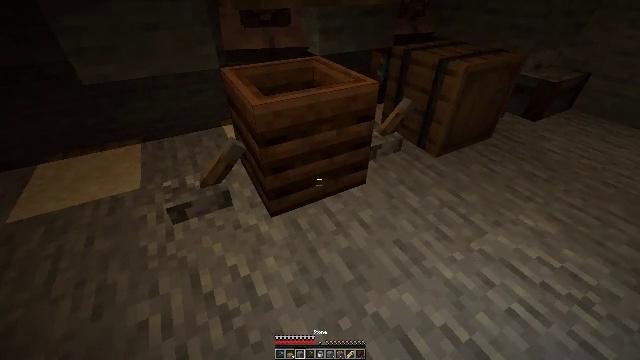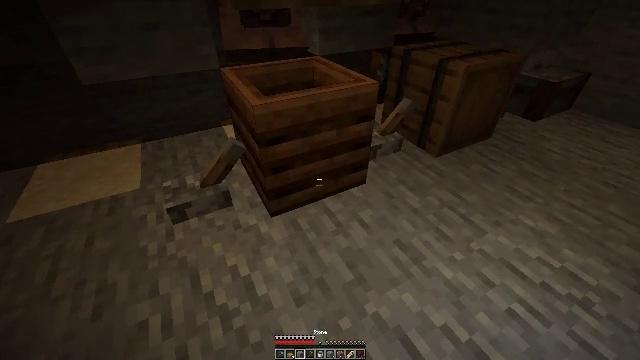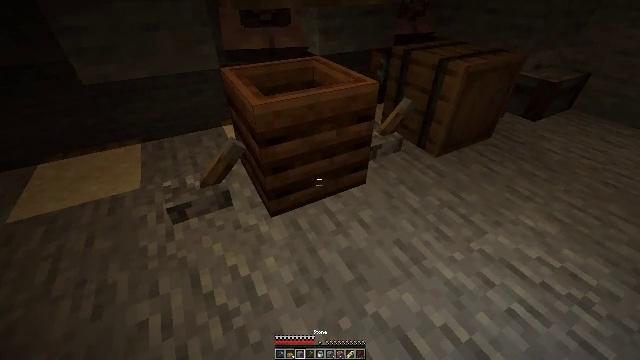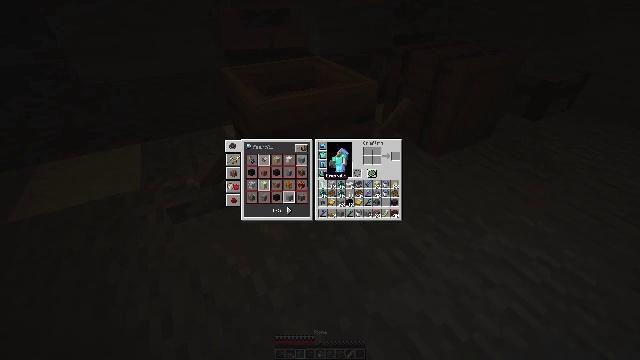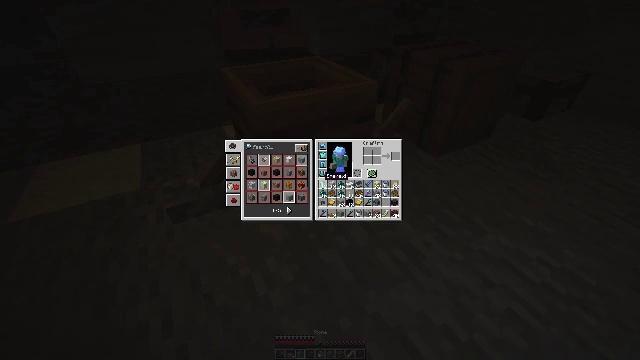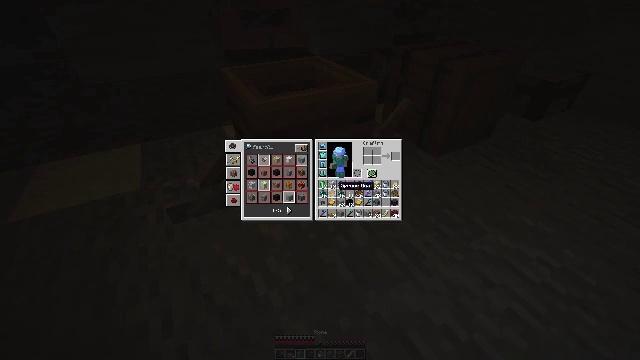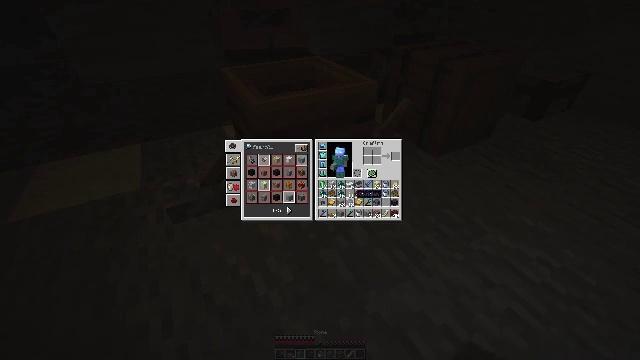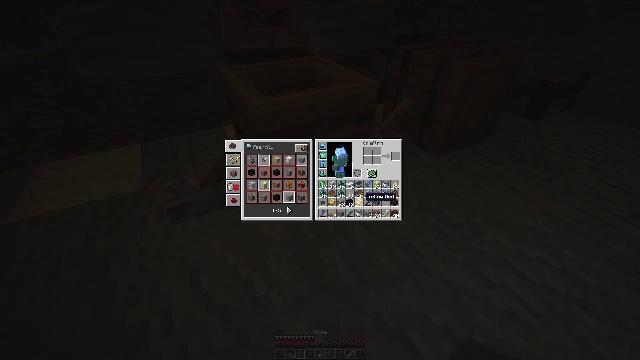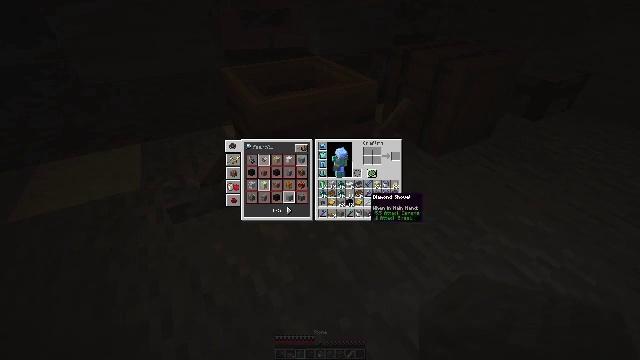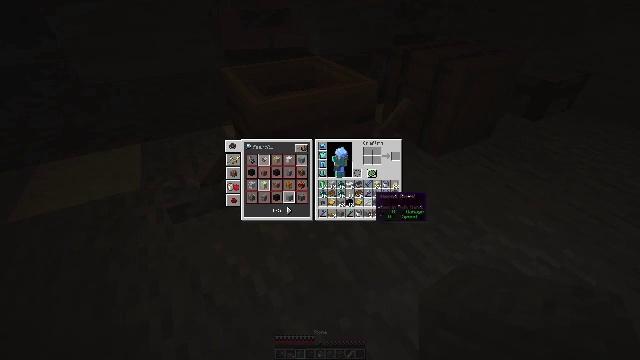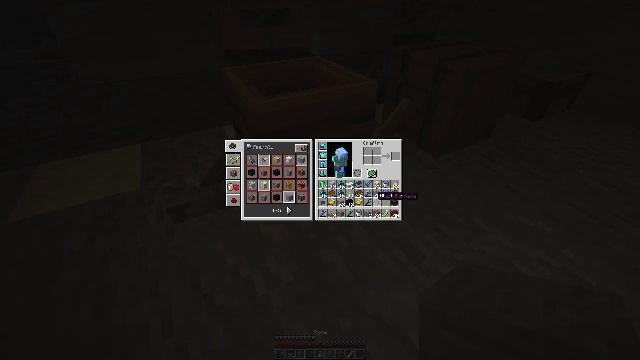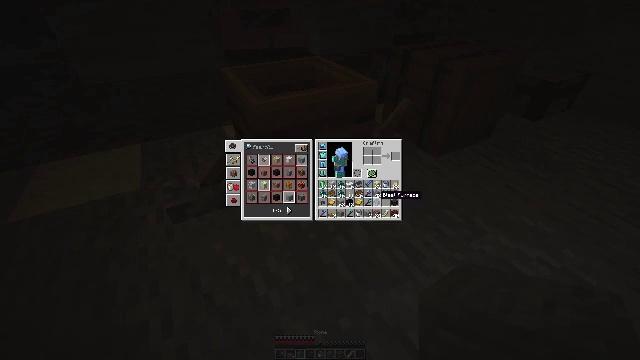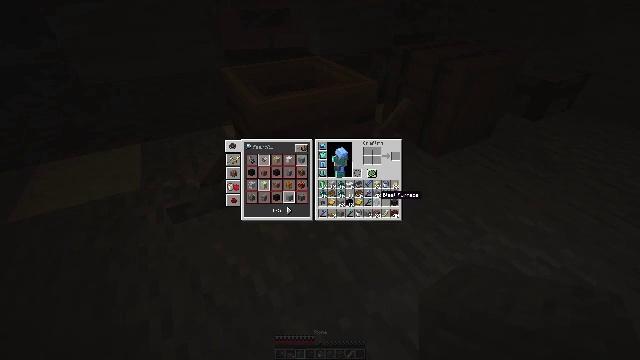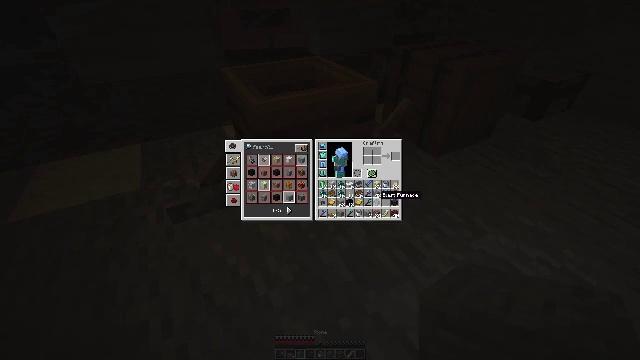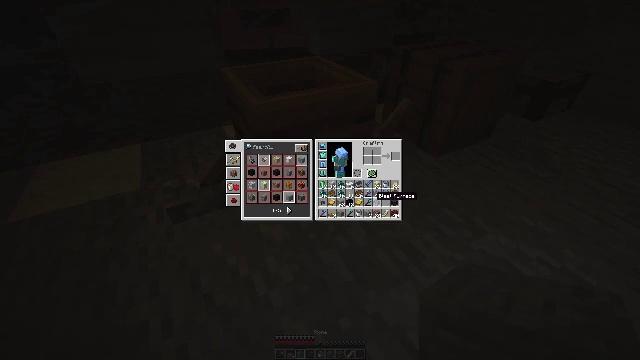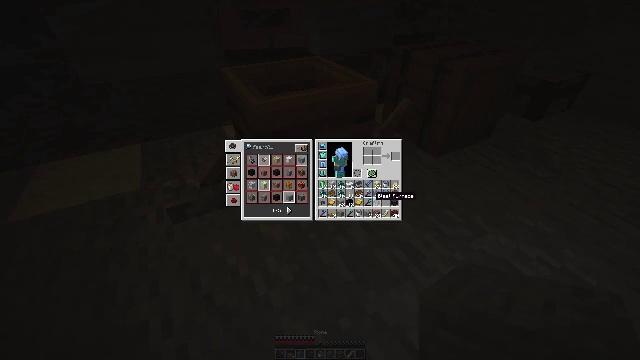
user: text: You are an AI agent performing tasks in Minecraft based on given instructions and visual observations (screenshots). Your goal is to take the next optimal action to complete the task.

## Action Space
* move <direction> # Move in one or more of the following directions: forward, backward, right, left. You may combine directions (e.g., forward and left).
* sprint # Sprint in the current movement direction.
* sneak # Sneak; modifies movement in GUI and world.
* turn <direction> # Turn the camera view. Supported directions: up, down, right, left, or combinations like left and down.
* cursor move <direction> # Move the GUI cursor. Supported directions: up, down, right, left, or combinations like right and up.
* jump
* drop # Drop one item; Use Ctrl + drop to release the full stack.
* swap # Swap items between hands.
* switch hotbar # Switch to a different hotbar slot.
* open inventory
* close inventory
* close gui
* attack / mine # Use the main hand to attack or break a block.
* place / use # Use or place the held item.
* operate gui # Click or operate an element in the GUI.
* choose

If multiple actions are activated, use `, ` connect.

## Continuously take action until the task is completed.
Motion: motion action
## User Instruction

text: Collect the composter for reuse.
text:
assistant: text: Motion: no_op
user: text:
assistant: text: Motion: no_op
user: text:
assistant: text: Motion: open inventory
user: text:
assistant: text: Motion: open inventory
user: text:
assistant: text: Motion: turn right and down, open inventory
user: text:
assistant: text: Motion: turn right and down
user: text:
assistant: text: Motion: turn right
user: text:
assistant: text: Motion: turn right
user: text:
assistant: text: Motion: turn right
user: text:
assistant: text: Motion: no_op
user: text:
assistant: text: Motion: no_op
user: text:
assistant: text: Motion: no_op
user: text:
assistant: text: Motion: no_op
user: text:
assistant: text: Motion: turn left
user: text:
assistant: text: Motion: no_op
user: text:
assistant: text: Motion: no_op
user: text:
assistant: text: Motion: no_op
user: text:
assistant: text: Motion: no_op
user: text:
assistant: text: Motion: no_op
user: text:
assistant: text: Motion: no_op
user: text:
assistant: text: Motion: no_op
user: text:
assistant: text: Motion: no_op
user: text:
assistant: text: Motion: switch to hotbar 2
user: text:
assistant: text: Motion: switch to hotbar 2
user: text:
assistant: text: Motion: switch to hotbar 2
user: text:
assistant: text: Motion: switch to hotbar 2, close inventory
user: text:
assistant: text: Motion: switch to hotbar 2, close inventory
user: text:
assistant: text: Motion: switch to hotbar 2, close inventory
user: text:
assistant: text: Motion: switch to hotbar 2
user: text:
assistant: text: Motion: switch to hotbar 2